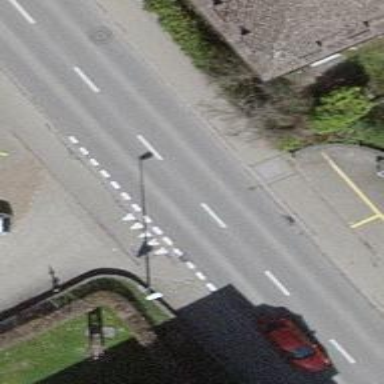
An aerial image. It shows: Unmarked road crossing.